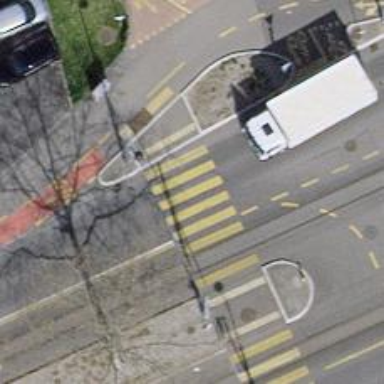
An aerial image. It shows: Road crossing with traffic signals.